Field crop: maize
Growth stage: 2
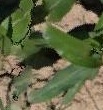
Species: maize